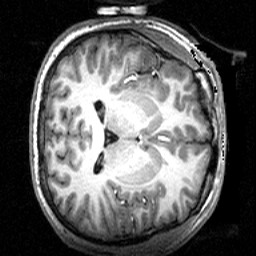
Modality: T1w
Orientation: axial
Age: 20
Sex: male